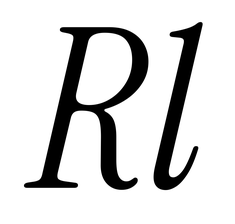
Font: InstrumentSerif-Italic